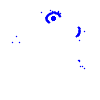
Particle: electron